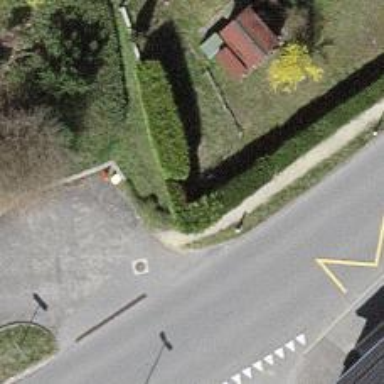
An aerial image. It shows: Hedge barrier.